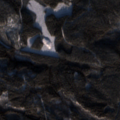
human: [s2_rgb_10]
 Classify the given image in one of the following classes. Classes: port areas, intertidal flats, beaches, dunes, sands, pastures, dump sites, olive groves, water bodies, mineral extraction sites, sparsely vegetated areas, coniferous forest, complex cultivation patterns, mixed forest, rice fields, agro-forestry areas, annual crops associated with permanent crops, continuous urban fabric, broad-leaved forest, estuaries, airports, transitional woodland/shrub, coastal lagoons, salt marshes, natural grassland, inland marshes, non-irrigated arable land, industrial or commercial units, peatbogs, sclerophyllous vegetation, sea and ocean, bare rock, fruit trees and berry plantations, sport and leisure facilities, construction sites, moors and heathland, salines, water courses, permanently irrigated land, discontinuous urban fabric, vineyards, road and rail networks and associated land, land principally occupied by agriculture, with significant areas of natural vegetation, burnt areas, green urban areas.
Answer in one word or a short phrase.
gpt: coniferous forest, mixed forest